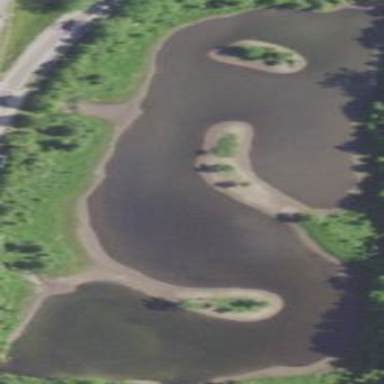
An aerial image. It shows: Retention pond with water.